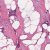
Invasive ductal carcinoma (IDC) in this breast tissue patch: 1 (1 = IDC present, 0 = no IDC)